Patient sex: F
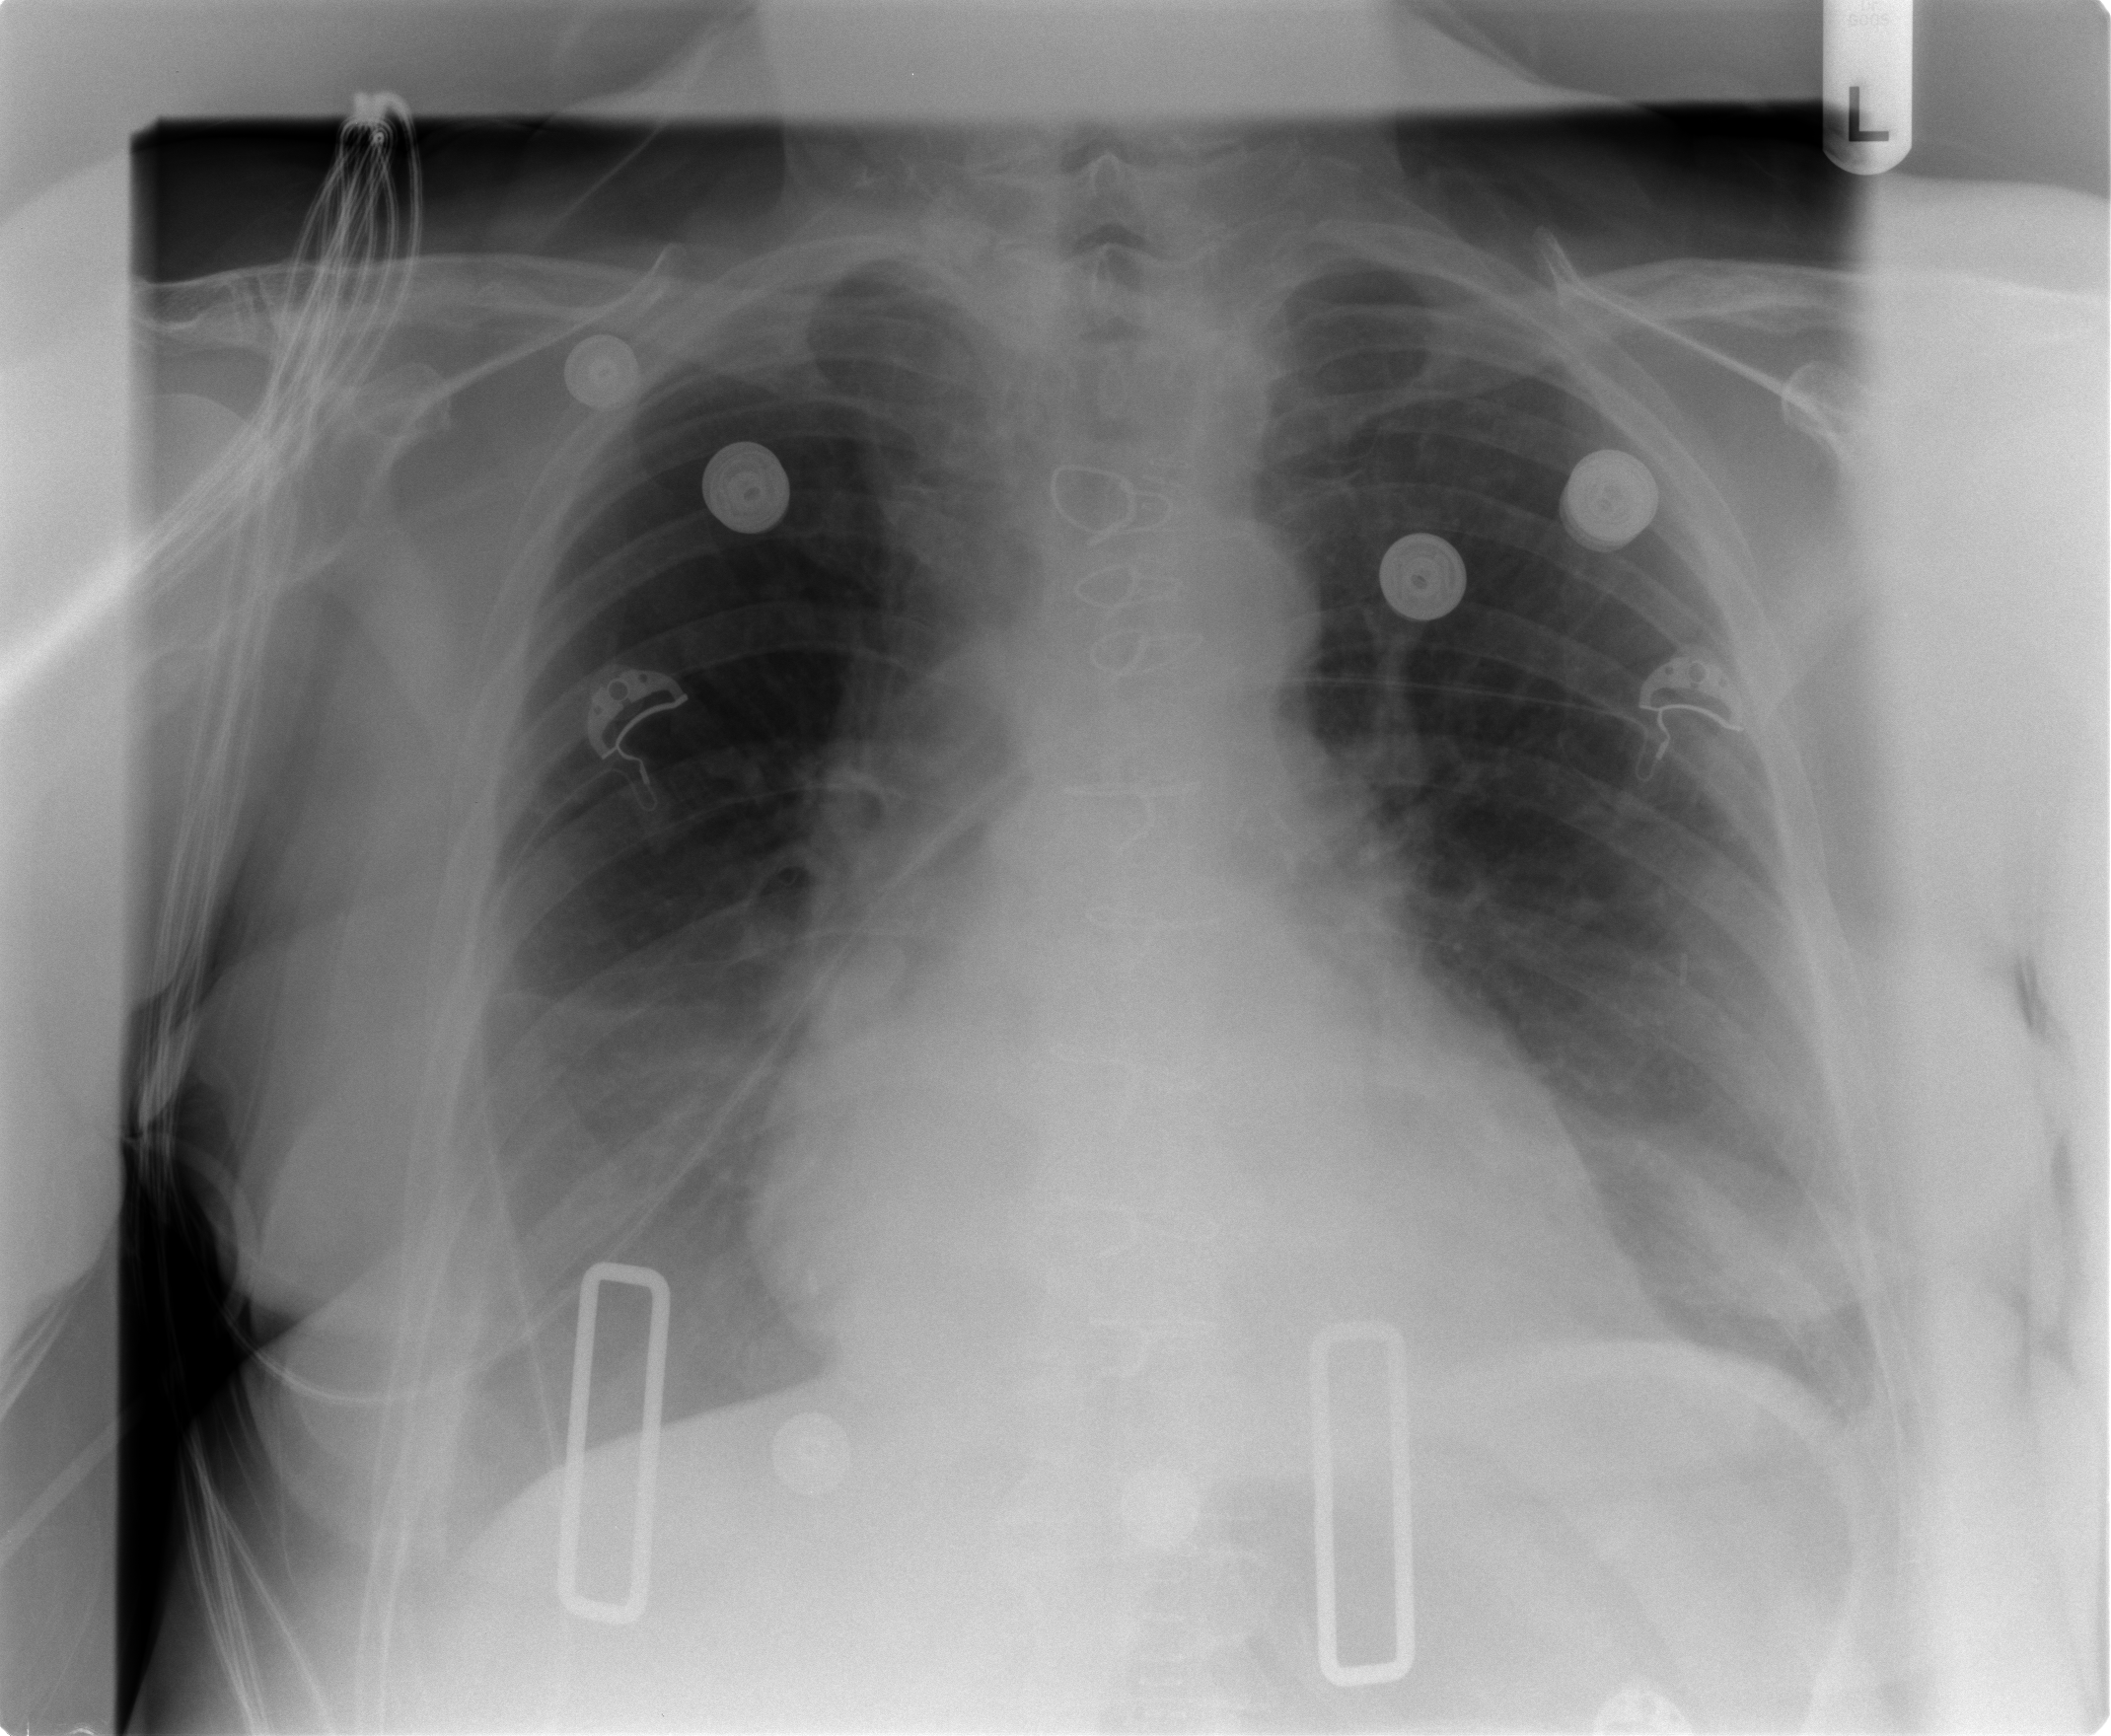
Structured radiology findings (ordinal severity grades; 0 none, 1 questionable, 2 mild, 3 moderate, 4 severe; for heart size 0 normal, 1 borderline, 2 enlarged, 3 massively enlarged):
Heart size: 2
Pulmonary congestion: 0
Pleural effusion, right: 1
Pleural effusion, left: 1
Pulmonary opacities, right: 0
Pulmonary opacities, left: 0
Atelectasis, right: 2
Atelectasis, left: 2